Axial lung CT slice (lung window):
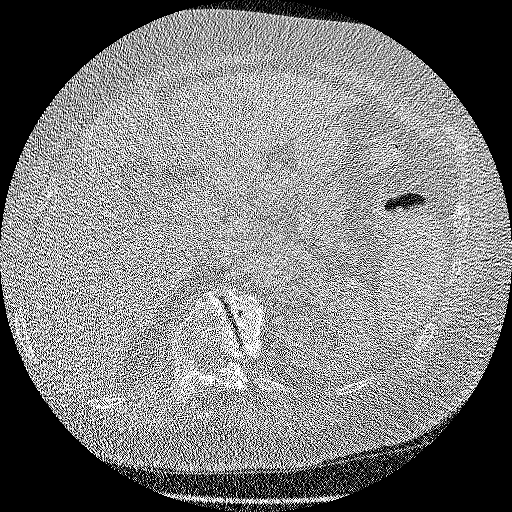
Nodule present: no